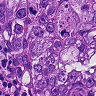
Metastatic tissue present: yes